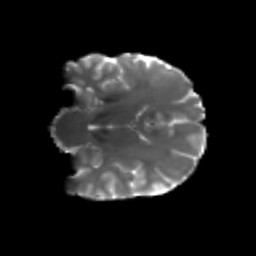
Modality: T2w
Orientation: coronal
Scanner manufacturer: siemens
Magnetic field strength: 3 T
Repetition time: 4.16 s
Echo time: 0.0806 s